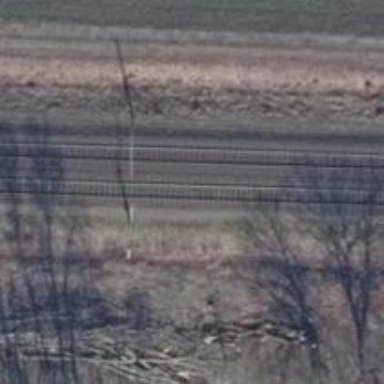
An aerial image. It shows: Railway milestone with catenary mast.